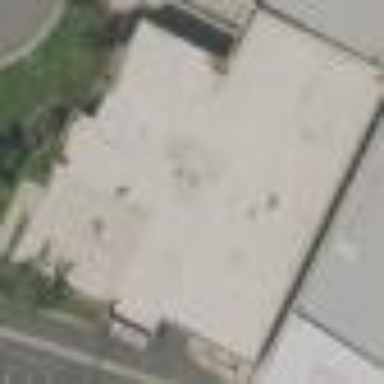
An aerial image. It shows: Warehouse building.